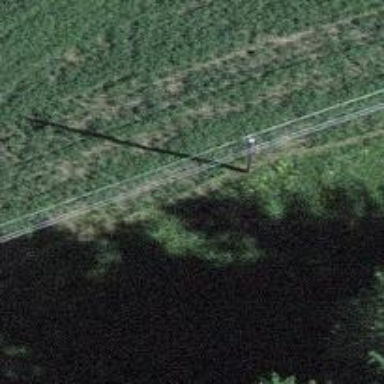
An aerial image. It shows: Power pole.